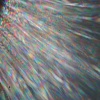
Label: sunburn